Question: When the browser is IE9 and it has a horizontal scrollbar, sometimes icons go missing from my CKEditor. This happens especially during Undo and when switching between source mode and back. The horrible part is that I can't replicate it outside my site (sorry no linking), but I can replicate it easily within it by simply adding a table and then pressing undo. The icons come back when I move my mouse over them (Maby I should do a video to demonstrate?).
I have no idea what is causing this so any suggestions are welcome. I don't touch the icons in my custom code at all. Have you seen a similar issue to this? What could be causing it? Is there anything I can try?
Added: <URL>
Missing icons:

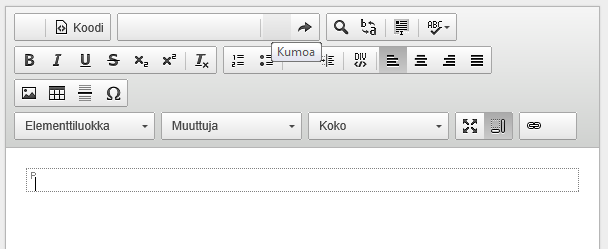
Answer: Turns out that it indeed was some insanity inducing IE9 rendering bug with CSS 'opacity'.
For others experiencing this bug: I fixed it by manually editing the CKEditor 'editor_ie.css'. There is a part like this: '.cke_button_disabled .cke_button_icon{opacity:.3}'. All I did was comment out the opacity, leaving '.cke_button_icon{/* opacity:.3 Removed By Nenotlep */}'.
Note that a "fix" like this is a , you have to remember to manually maintain the change in your code repository.